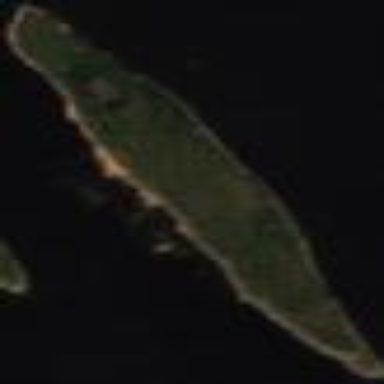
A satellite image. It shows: Islet located along the natural coastline.